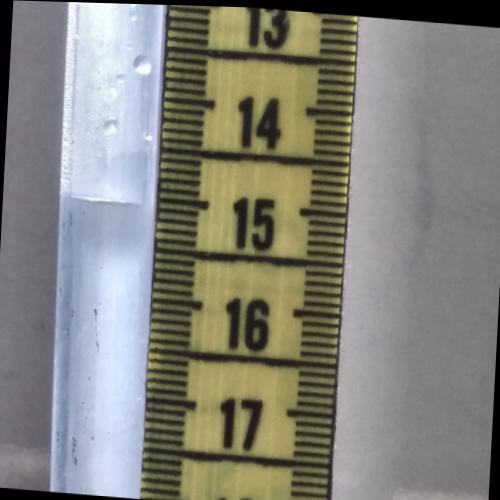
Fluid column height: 15.1 cm